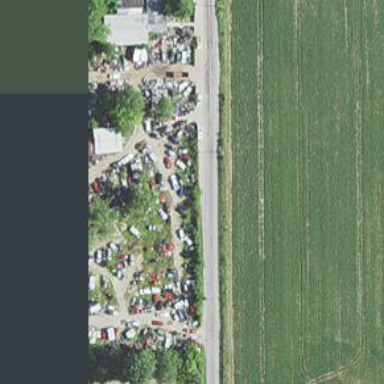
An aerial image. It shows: Scrap yard located in industrial area.